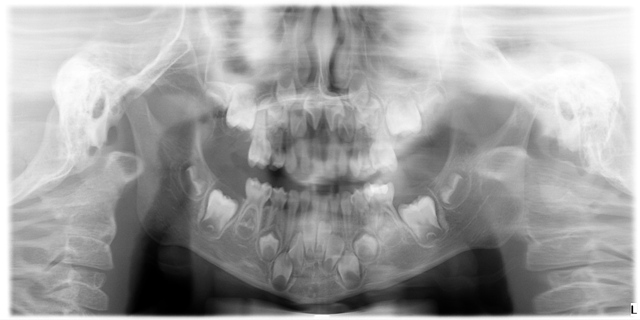
child